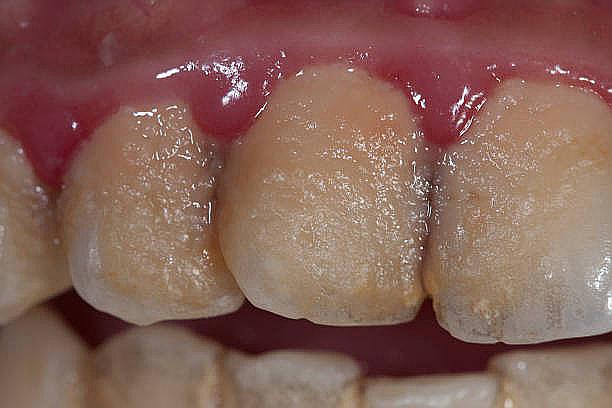
Condition: Gingivitis